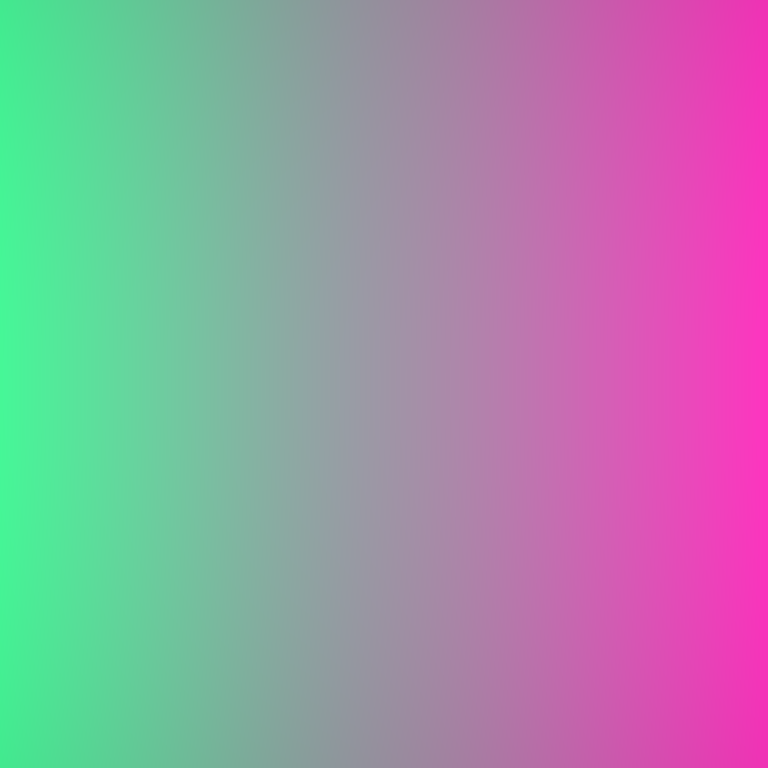
Abstract light effect, smooth gradient from vibrant green to bright pink, energetic atmosphere, soft blend, no room, no furniture, no objects.